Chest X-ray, AP view. Patient: 57 years old, sex M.
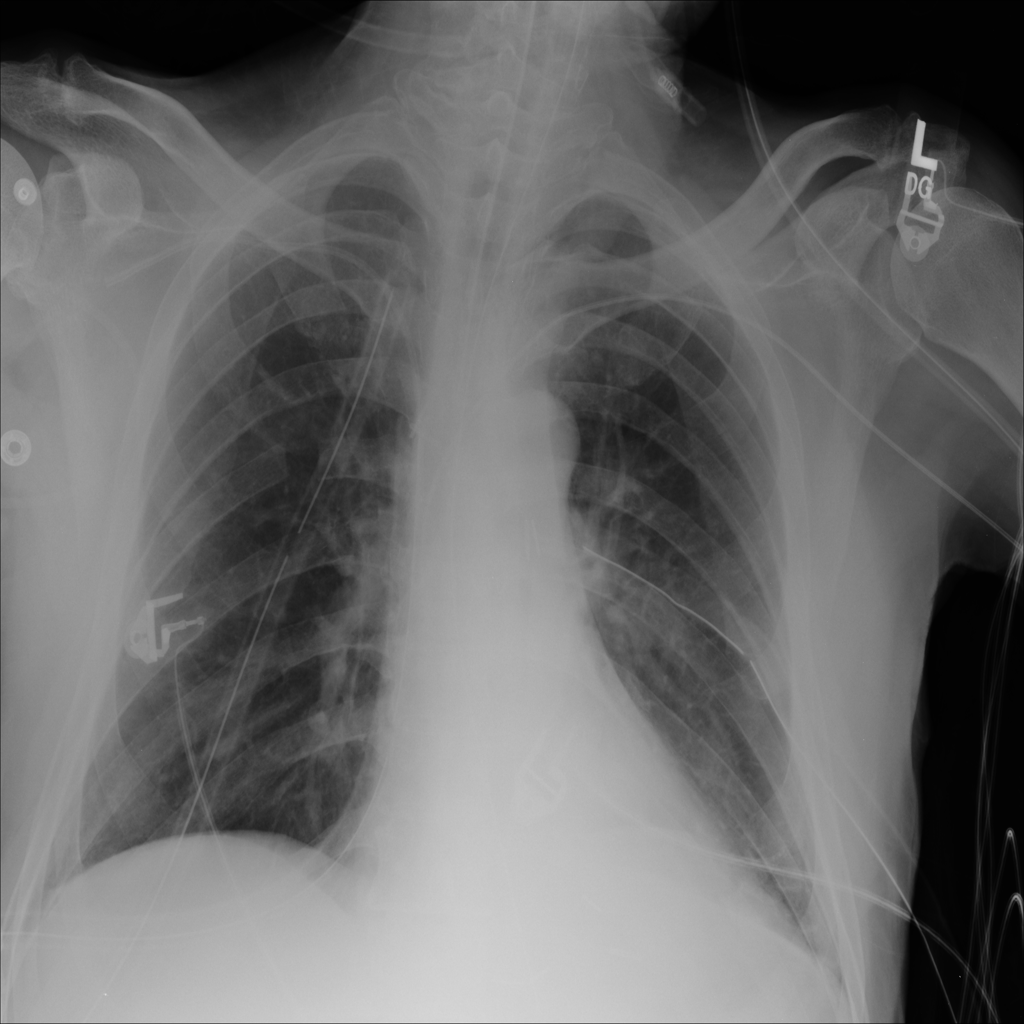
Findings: No Finding